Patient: sex F, age 69
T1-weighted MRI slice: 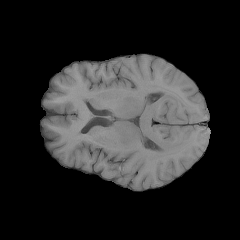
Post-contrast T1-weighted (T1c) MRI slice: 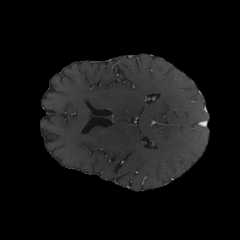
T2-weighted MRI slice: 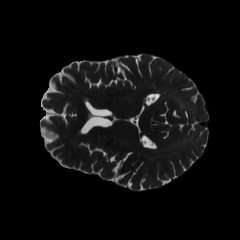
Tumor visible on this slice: no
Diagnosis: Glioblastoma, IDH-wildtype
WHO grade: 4